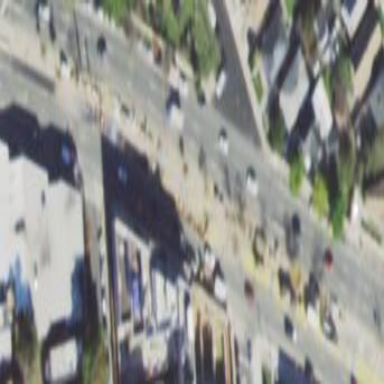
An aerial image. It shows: Traffic island.